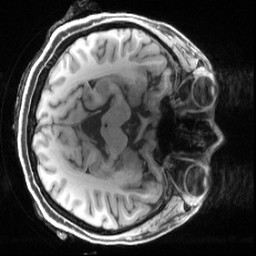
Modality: T1w
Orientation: axial
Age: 34
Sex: female
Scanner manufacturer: siemens
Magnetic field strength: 3 T
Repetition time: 2.55 s